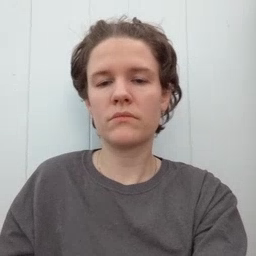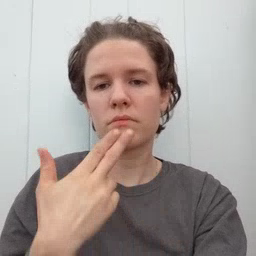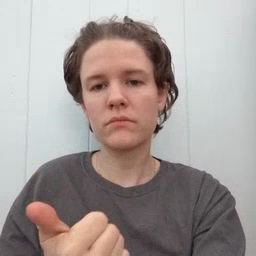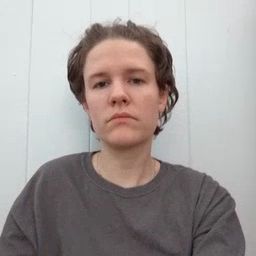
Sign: cute